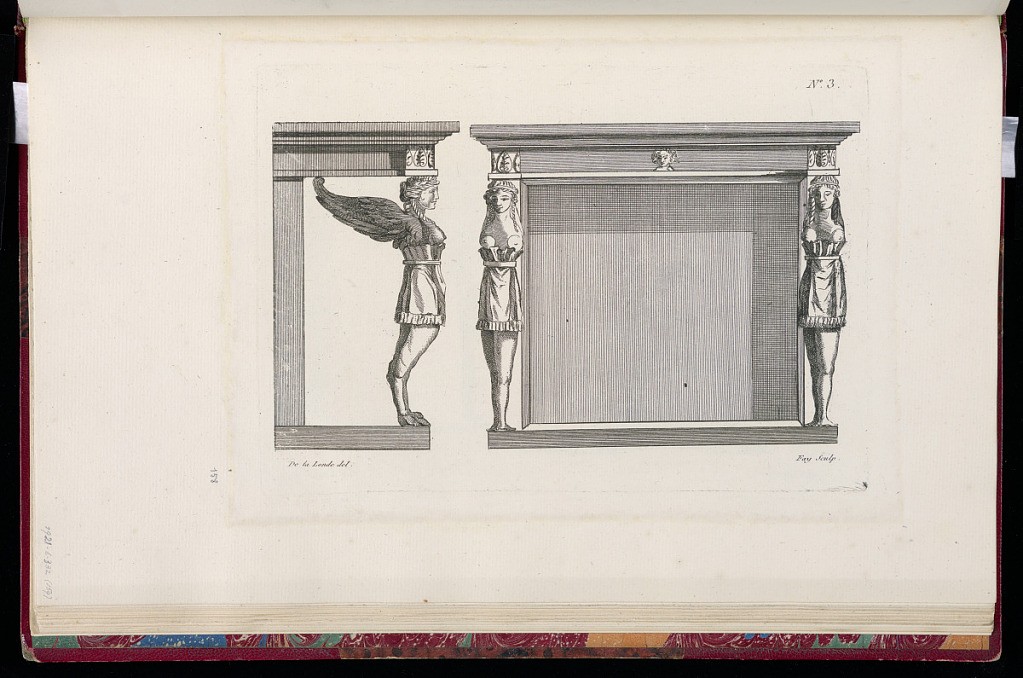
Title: Design for a Chimneypiece
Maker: Richard de Lalonde, French, active 1780–96
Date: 1780-1789
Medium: Etching on off-white laid paper
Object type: Print
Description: Elevation and profile of a chimneypiece with caryatids on either side. The plate is signed and numbered.